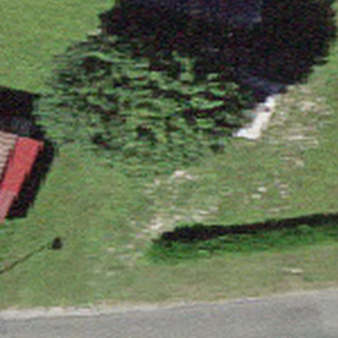
Label: other